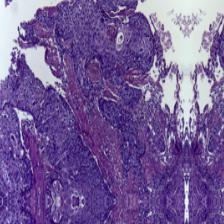
Diagnosis: OSCC